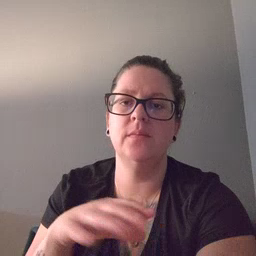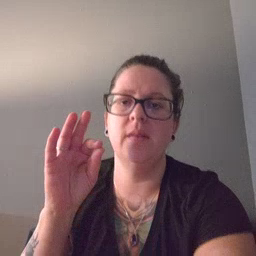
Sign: find